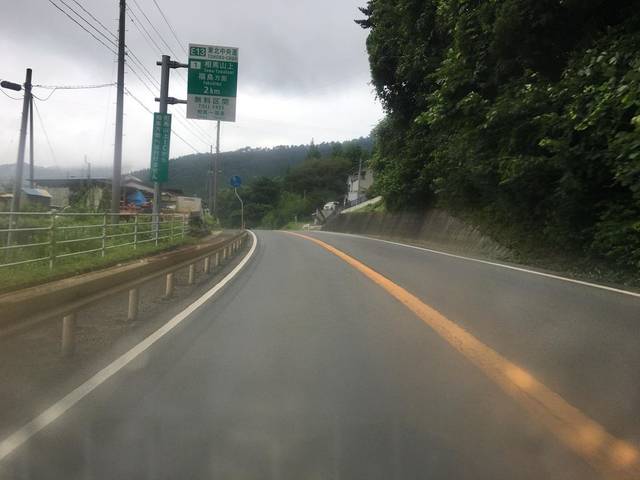
Region: Japan
Coordinates: 37.773, 140.864